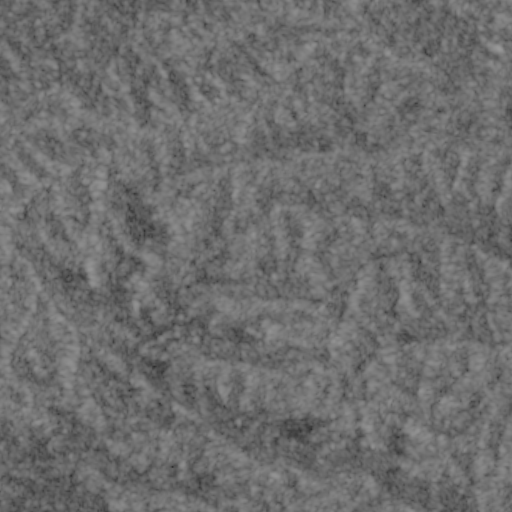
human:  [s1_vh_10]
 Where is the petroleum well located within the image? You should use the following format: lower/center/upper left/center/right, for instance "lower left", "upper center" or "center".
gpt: The petroleum well is located in the center right of the image.
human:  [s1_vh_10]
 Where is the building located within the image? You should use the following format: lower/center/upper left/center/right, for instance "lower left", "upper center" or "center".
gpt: The building is located in the center right of the image.
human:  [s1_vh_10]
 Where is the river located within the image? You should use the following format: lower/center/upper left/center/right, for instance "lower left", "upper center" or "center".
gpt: The river is located in the right of the image.
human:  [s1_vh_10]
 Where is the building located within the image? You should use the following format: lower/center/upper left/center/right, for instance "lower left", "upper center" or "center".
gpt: The building is located in the center of the image.
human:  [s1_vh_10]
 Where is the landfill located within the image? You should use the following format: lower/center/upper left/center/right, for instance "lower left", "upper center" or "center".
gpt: There is no landfill in the image.

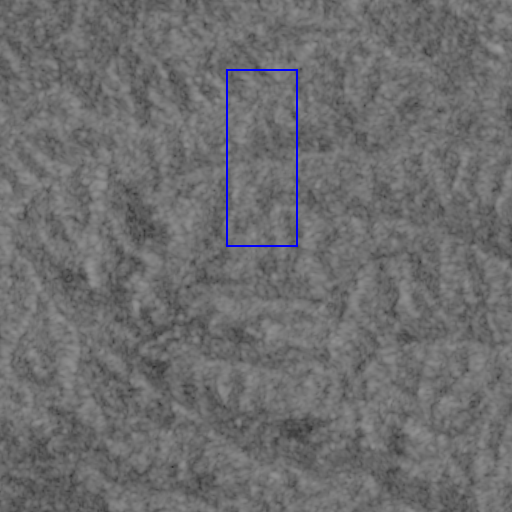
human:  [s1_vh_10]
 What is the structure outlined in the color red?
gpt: There is no red outline.
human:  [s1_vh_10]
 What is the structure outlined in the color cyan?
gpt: There is no structure outlined in cyan.